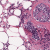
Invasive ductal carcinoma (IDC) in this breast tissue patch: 1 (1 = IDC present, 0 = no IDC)